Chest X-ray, PA view. Patient: 14 years old, sex M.
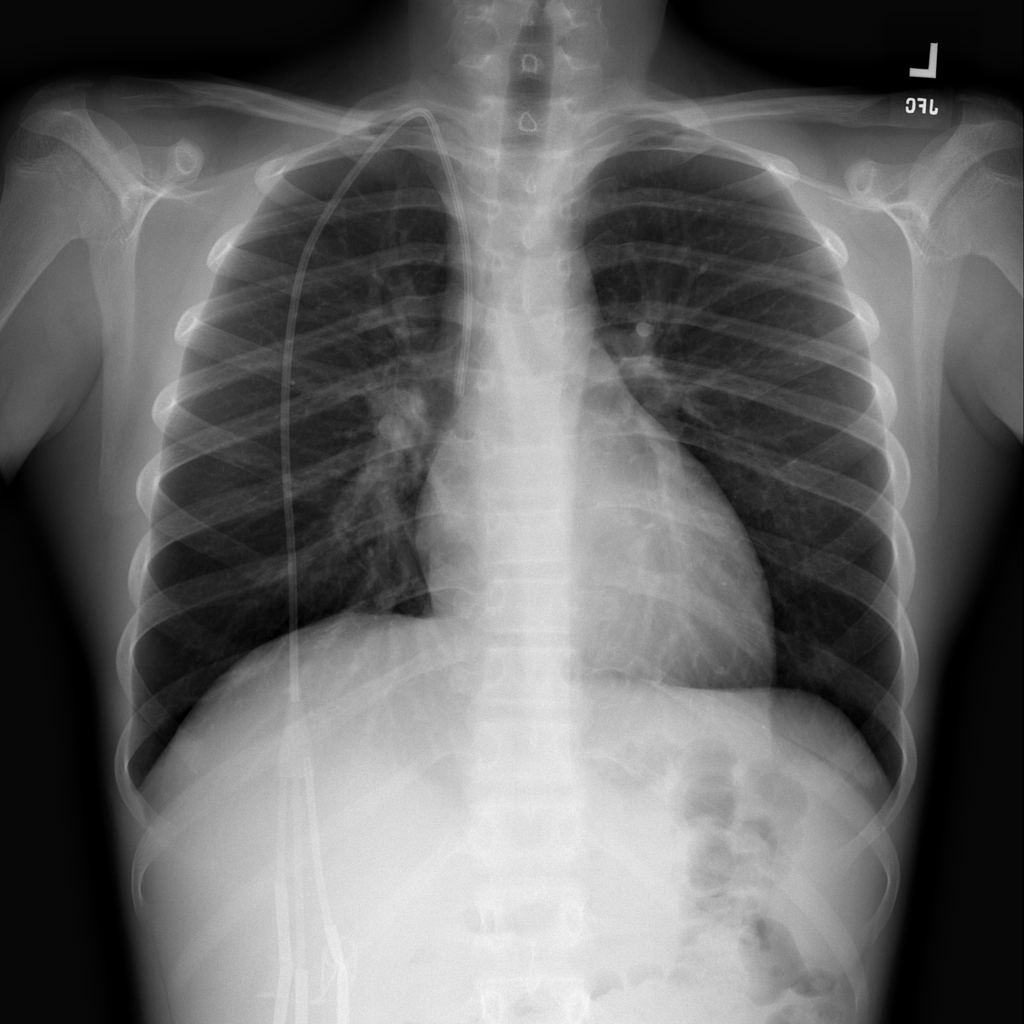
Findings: No Finding